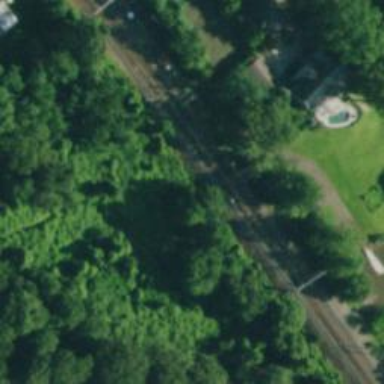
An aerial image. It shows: Railroad crossover.